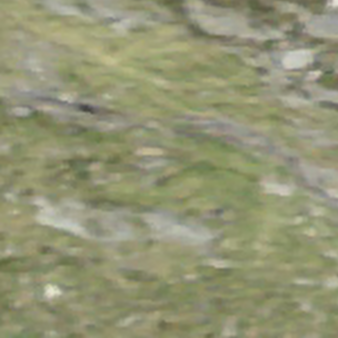
Label: other